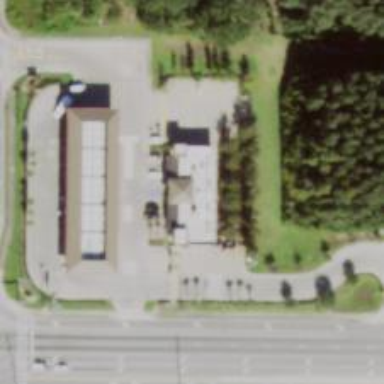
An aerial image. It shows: Convenience shop.